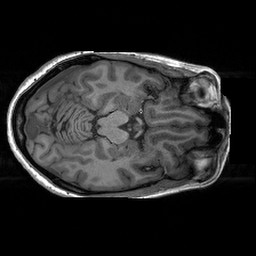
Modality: T1w
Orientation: axial
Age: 39
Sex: female
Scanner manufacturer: siemens
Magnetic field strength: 3 T
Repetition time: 2.3 s
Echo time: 0.00233 s